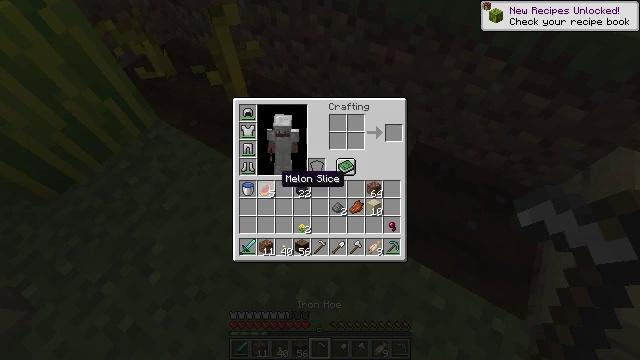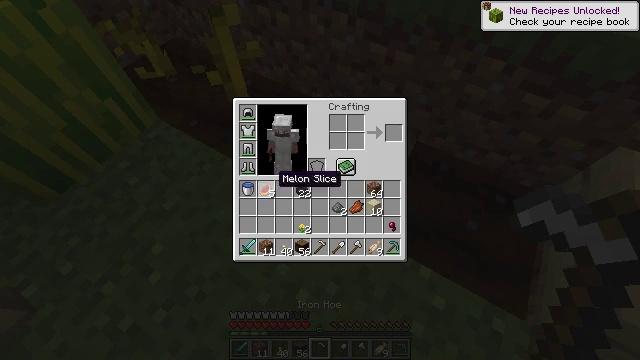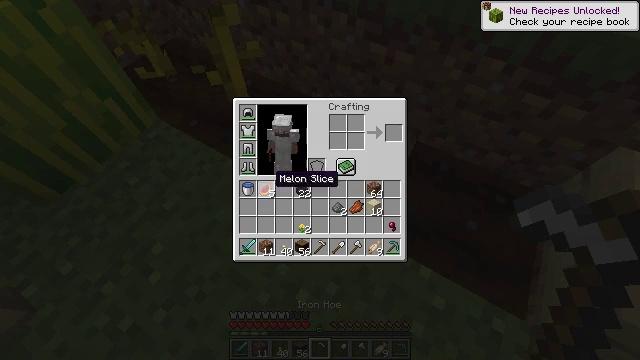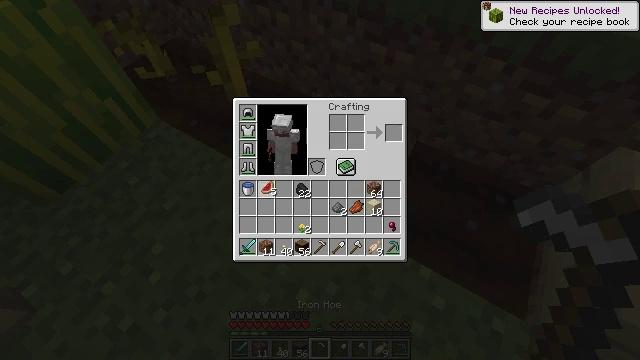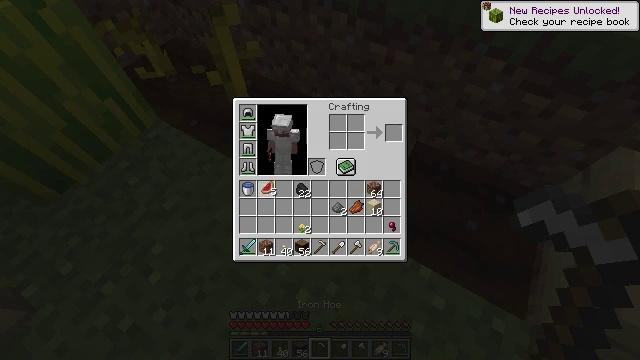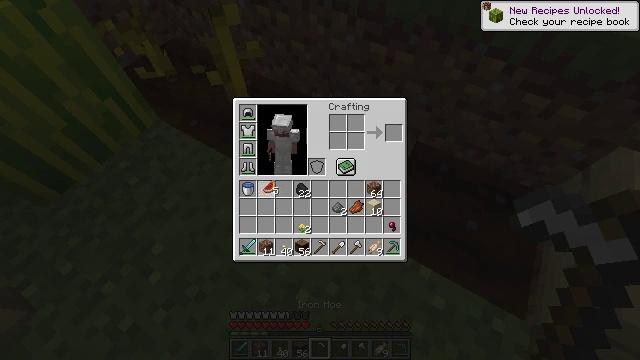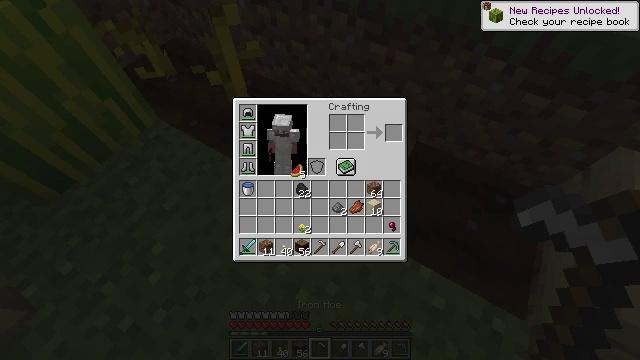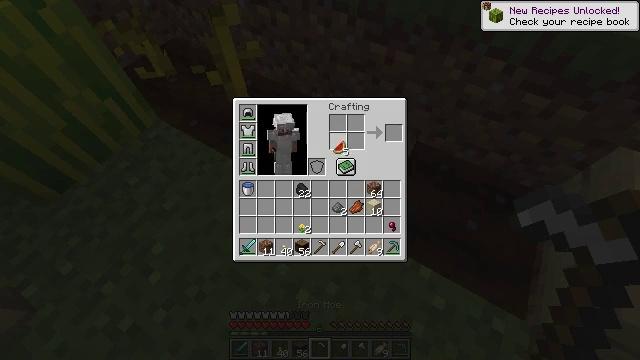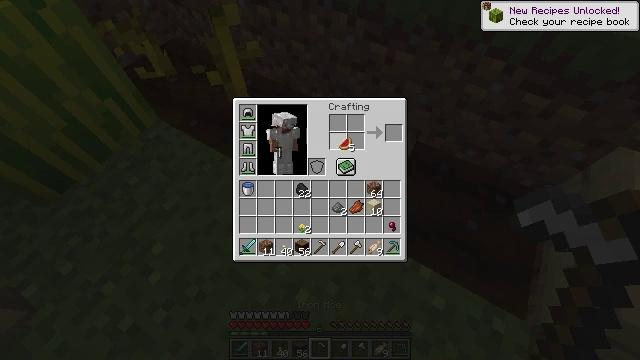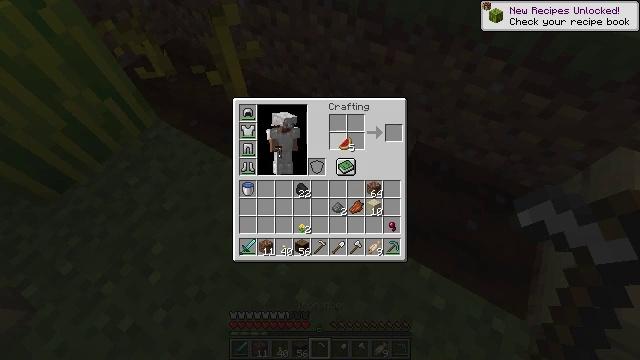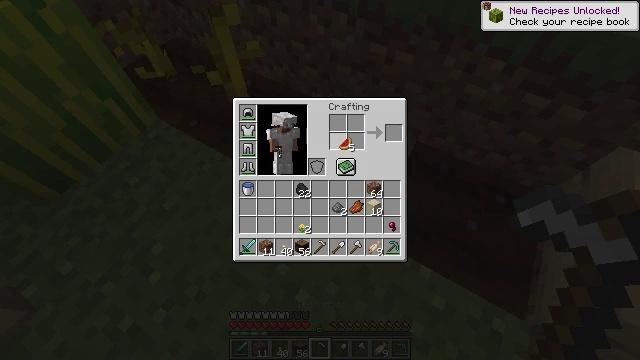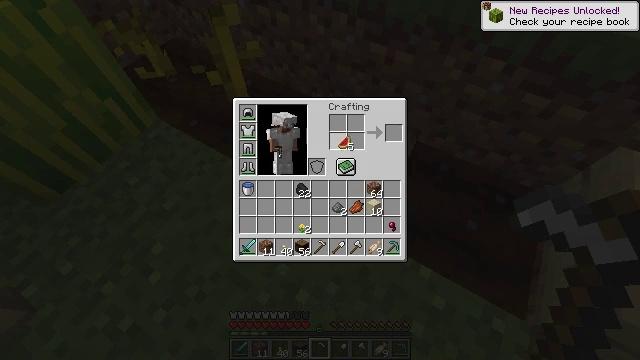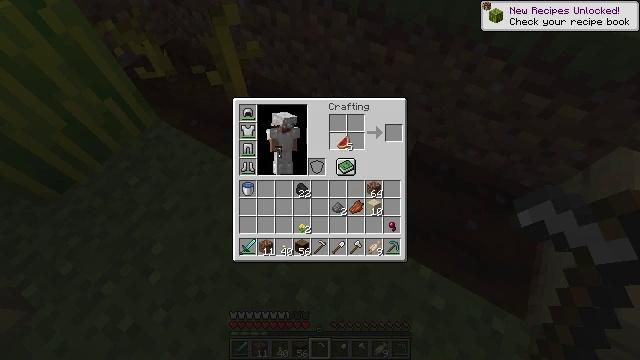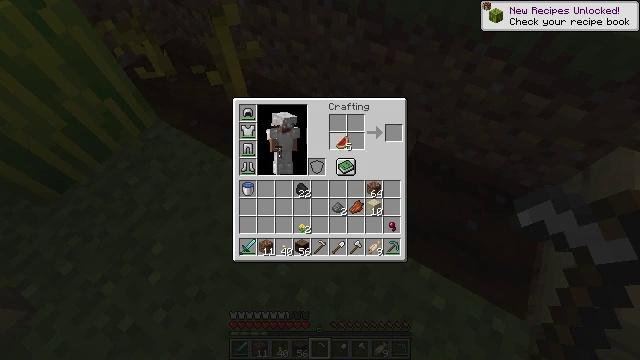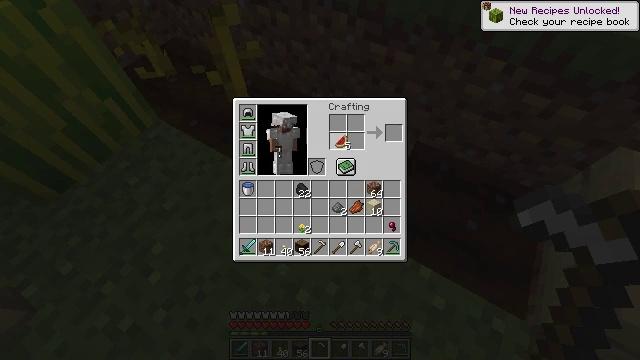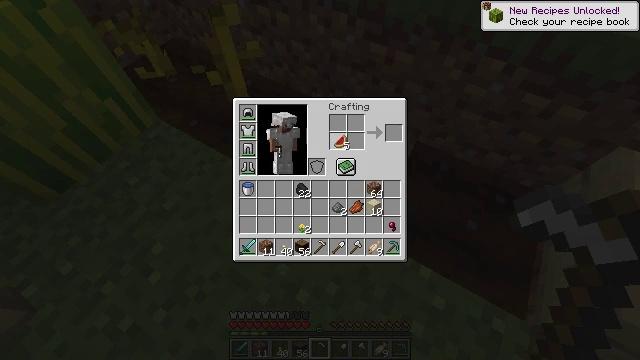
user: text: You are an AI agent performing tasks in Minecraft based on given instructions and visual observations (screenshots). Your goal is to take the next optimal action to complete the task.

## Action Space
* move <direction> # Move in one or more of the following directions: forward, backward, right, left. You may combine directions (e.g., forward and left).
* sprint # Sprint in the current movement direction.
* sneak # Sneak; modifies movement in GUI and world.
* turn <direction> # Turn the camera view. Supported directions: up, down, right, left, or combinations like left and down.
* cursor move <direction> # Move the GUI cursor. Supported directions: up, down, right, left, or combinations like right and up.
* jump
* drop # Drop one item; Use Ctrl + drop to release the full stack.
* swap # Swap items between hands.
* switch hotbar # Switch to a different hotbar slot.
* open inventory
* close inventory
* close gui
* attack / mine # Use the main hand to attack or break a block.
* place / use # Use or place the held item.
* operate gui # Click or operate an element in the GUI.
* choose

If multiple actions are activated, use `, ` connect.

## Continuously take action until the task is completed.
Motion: motion action
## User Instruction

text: Get melon seeds by using a crafting grid and melon slices.
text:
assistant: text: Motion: no_op
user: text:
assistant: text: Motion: no_op
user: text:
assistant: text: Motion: operate gui
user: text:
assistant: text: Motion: operate gui
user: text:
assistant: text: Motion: operate gui
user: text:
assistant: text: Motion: cursor move right and up
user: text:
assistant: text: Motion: cursor move right and up
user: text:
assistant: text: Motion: no_op
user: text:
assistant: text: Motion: no_op
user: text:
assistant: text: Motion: no_op
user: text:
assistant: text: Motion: no_op
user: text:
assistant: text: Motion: no_op
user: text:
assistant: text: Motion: no_op
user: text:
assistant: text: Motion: no_op
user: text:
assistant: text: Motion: choose
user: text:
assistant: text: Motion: choose
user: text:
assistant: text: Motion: choose
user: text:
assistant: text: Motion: no_op
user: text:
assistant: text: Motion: no_op
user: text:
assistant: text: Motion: cursor move left
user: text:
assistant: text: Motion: no_op
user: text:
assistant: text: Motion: no_op
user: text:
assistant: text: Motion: no_op
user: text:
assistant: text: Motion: no_op
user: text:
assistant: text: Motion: no_op
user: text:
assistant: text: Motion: no_op
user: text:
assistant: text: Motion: no_op
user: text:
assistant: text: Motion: no_op
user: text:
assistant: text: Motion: no_op
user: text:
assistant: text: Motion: no_op